Question: I am trying to Oauth authenticate with Twitter, using Express.js and <URL> on my Windows 7 machine. When I run 'node app.js' in command line I get the following:

The question is why doesn't MADE IT HERE also get outputted in the console.
Also, what secret should I be putting in app.js where I currently have 'very secret'? Does this need to be my consumer secret or just any string?
I am using Xampp and when I want to run in my browser (Chrome) I direct to: <URL> then I get a blank web page. Which should I be using?
I was trying to follow alongside this: <URL>
Here are all of my files:
'''
var express = require('express')
, logger = require('morgan')
, bodyParser = require('body-parser')
, cookieParser = require('cookie-parser')
, session = require('express-session');
var fs = require('fs');
var obj = JSON.parse(fs.readFileSync('./config.json', 'utf8'));
var Grant = require('grant-express')
, grant = new Grant(obj) ;
var app = express();
app.use(logger('dev'));
app.use(grant);
app.use(bodyParser.json());
app.use(bodyParser.urlencoded({extended: true}));
app.use(cookieParser());
app.use(session({
name: 'grant', secret: 'very secret',
saveUninitialized: true, resave: true
}));
app.get('/handle_twitter_callback', function (req, res) {
console.log('MADE IT HERE');
console.log(req.query);
res.end(JSON.stringify(req.query, null, 2));
});
app.listen(3000, function() {
//document.getElementById("holder").innerHTML="GOT HERE";
console.log('Express server listening on port ' + 3000);
});
'''
'''
{ "server": {
"protocol": "http",
"host": "dummy.com:3000"
},
"twitter":
{
"key": "myconsumerkey",
"secret": "myconsumersecret",
"callback": "/handle_twitter_callback"
}
}
'''
'''
{
"name": "app",
"version": "1.0.0",
"description": "",
"main": "app.js",
"scripts": {
"start": "node app.js"
},
"bin": "./",
"author": "",
"license": "ISC",
"dependencies": {
"body-parser": "^1.13.2",
"cookie-parser": "^1.3.5",
"errorhandler": "^1.4.1",
"express": "^4.13.1",
"express-session": "^1.11.3",
"fs": "0.0.2",
"grant-express": "^3.3.3",
"jade": "^1.11.0",
"method-override": "^2.3.4",
"morgan": "^1.6.1",
"multer": "^0.1.8",
"serve-favicon": "^2.3.0"
}
}
'''
'''
<!DOCTYPE html PUBLIC "-//W3C//DTD HTML 4.01//EN"
"http://www.w3.org/TR/html4/strict.dtd">
<html xmlns="http://www.w3.org/1999/xhtml" lang="en">
<head>
<meta http-equiv="Content-Type" content="text/html; charset=utf-8" />
<title>run</title>
<meta name="author" content="stephen" />
<!-- Date: 2015-07-17 -->
</head>
<body>
<script src="app.js"> </script>
</body>
</html>
'''
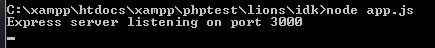
Answer: There's a few things to note here:
1) Its important to note that node.js is JavaScript as/on a server. If you're using node.js, you don't need xampp. Xampp is a server usually for running php. Node is creating a server itself, so you don't need to use xampp at all.
'''
app.listen(3000, function() {
console.log('Express server listening on port ' + 3000);
});
'''
Is your app.js file telling your server to run on port 3000. Just hit localhost:3000 to view whatever page you're serving from your app.js file.
2) If you're looking to print something out on your console, use 'console.log('something');', and you'll see it in the same console as your 'Express server...' stuff. Note that you're using the server console, not your browser's console. It looks like you're trying with '//document.getElementById("holder").innerHTML="GOT HERE";' to change stuff in the browser from you server file, which is probably not what you're looking to do. You'll need to include a file to be run client-side to manipulate dom stuff.
3)
'''
app.get('/handle_twitter_callback', function (req, res) {
console.log('MADE IT HERE');
console.log(req.query);
res.end(JSON.stringify(req.query, null, 2));
});
'''
You'll need to head to 'localhost:3000/handle_twitter_callback' to reach that, and I believe you'll see what you're looking for.
I would suggest hitting a tutorial that explains node and express full through without anything extra to begin with, then trying OAuth stuff.